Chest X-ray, PA view. Patient: 21 years old, sex F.
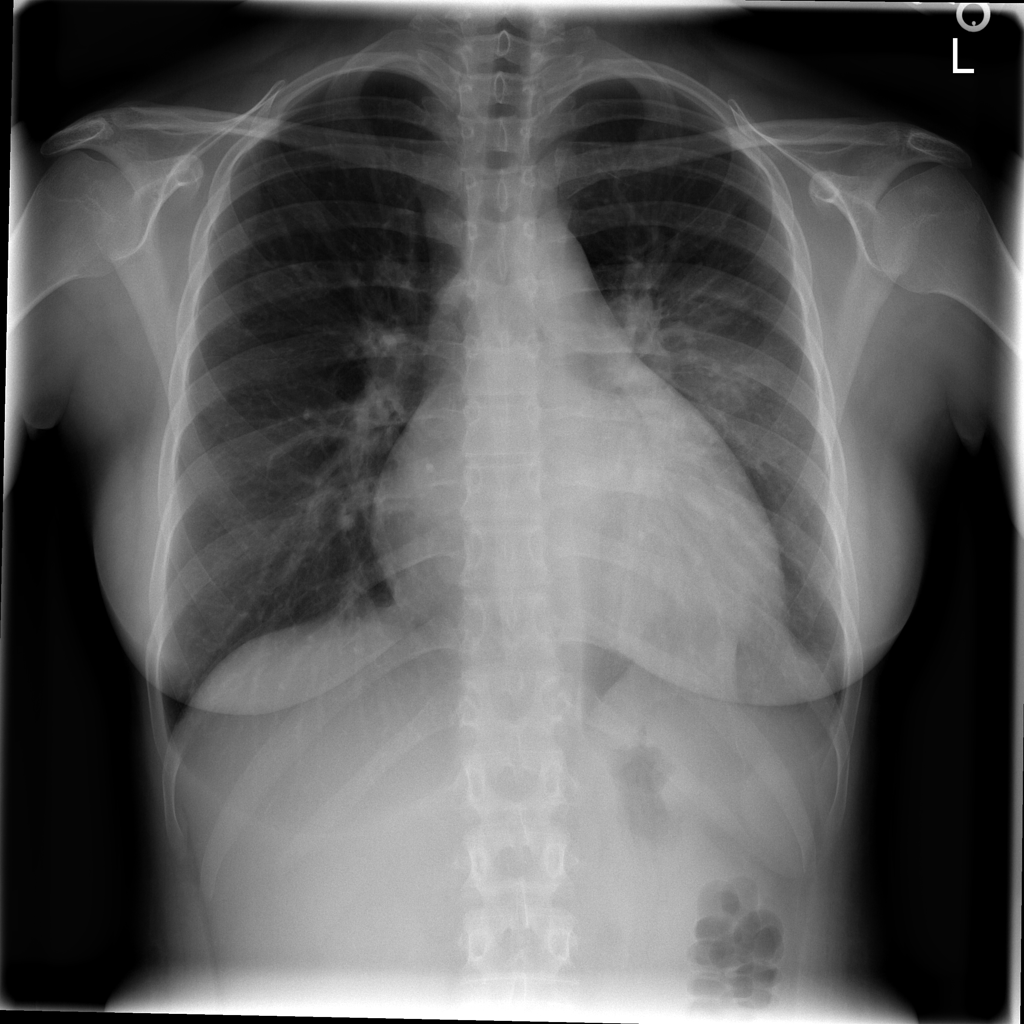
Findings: Cardiomegaly, Consolidation